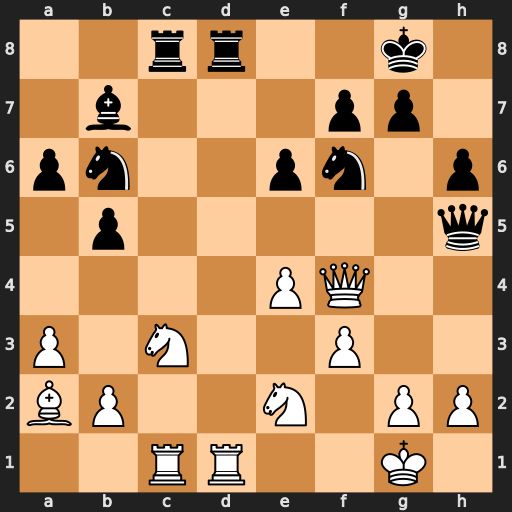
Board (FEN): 2rr2k1/1b3pp1/pn2pn1p/1p5q/4PQ2/P1N2P2/BP2N1PP/2RR2K1
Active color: w
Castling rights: -
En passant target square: -
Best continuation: Rxd8+ Rxd8 Qc7 Rd7 Qxb6